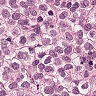
Metastatic tissue present: yes